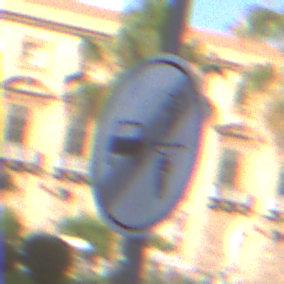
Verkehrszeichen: EndeVerbotUeberholenEinspurigeFahrzeuge
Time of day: SunriseSunset
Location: Outdoor (Urban)
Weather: PartlyCloudy
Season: NotSpecified
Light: Natural